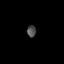
Tissue: skin
Cell type: Epithelial cells
Senescence score: 0.265
Nuclear area (px): 105
Mean DAPI intensity: 76.41